Field crop: maize
Growth stage: 2
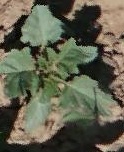
Species: datura